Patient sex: M
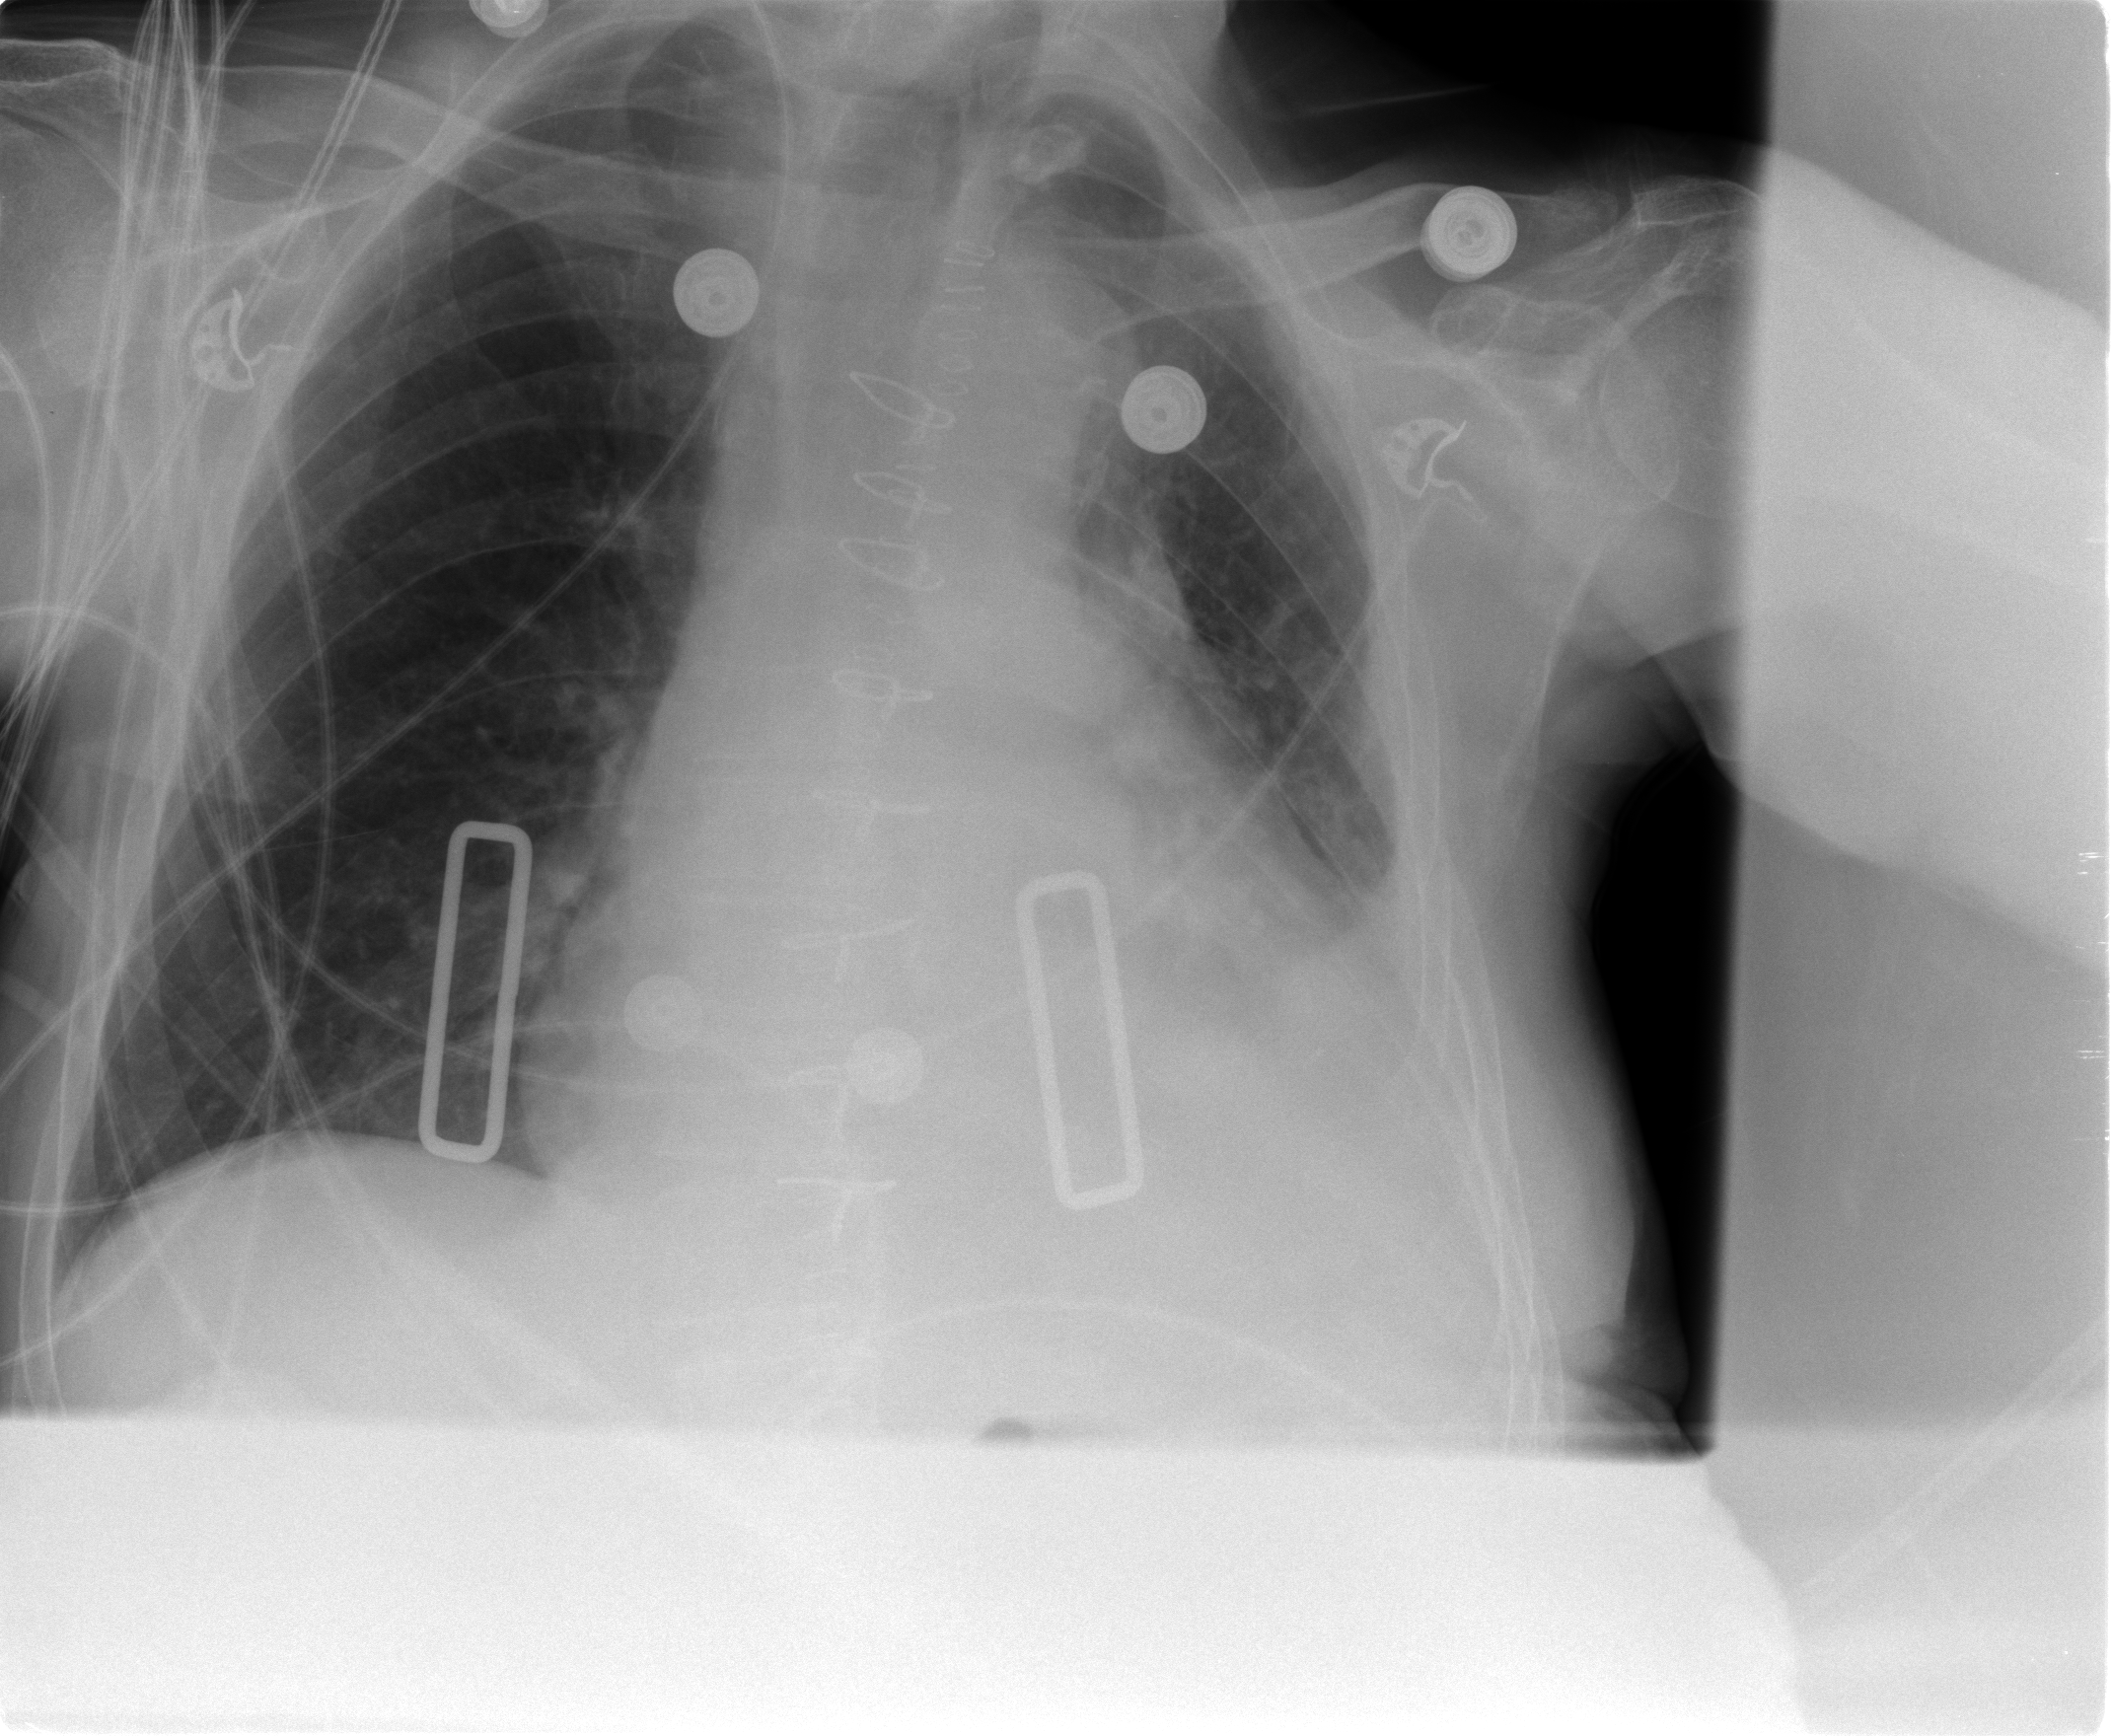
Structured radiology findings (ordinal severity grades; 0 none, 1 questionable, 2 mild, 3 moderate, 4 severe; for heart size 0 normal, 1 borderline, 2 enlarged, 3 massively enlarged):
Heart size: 2
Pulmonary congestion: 2
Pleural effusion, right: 0
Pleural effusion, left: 2
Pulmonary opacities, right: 0
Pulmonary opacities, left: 1
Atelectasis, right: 2
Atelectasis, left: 3